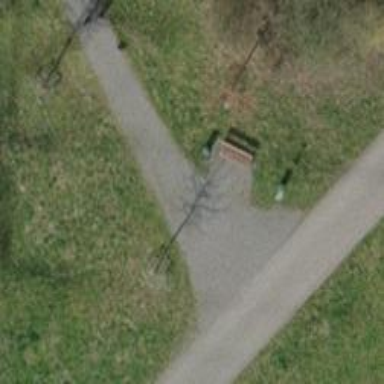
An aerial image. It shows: Brown bench in the vicinity.